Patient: sex F, age 39
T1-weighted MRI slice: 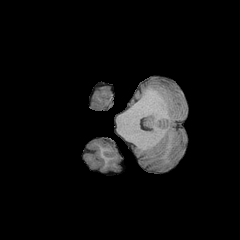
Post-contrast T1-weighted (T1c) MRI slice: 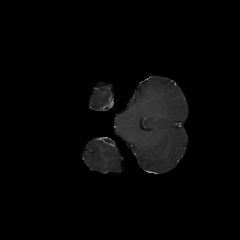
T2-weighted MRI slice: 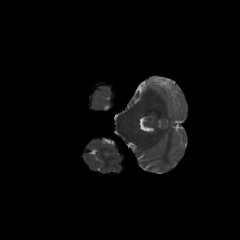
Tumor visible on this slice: no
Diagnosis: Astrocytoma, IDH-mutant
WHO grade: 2